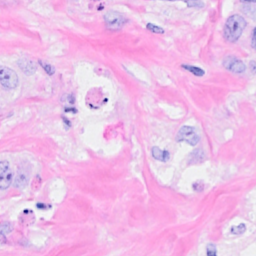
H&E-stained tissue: Breast